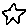
Label: star